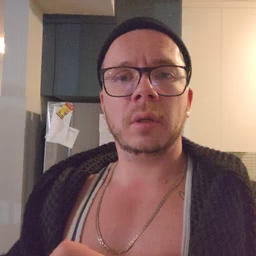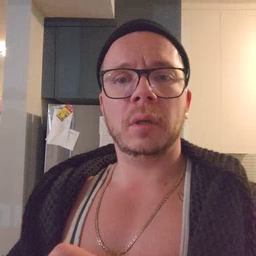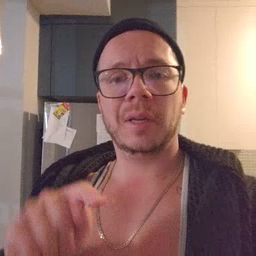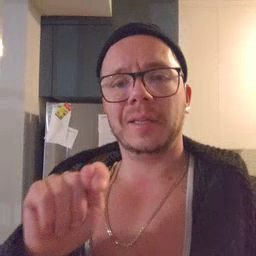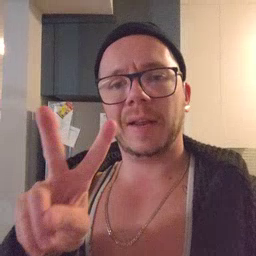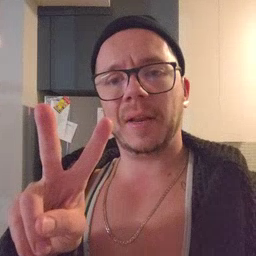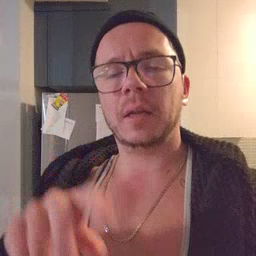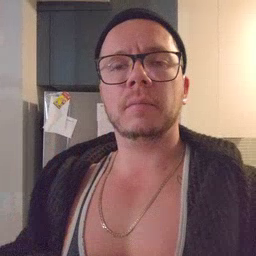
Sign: TV